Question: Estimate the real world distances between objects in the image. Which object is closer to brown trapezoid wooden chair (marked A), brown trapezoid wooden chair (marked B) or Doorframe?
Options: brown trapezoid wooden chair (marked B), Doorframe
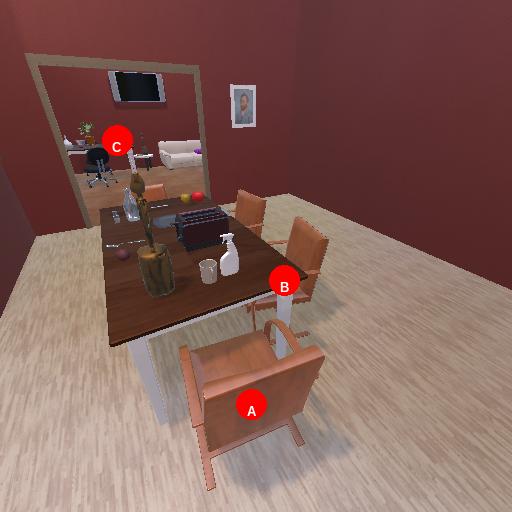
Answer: brown trapezoid wooden chair (marked B)